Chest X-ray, AP view. Patient: 35 years old, sex M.
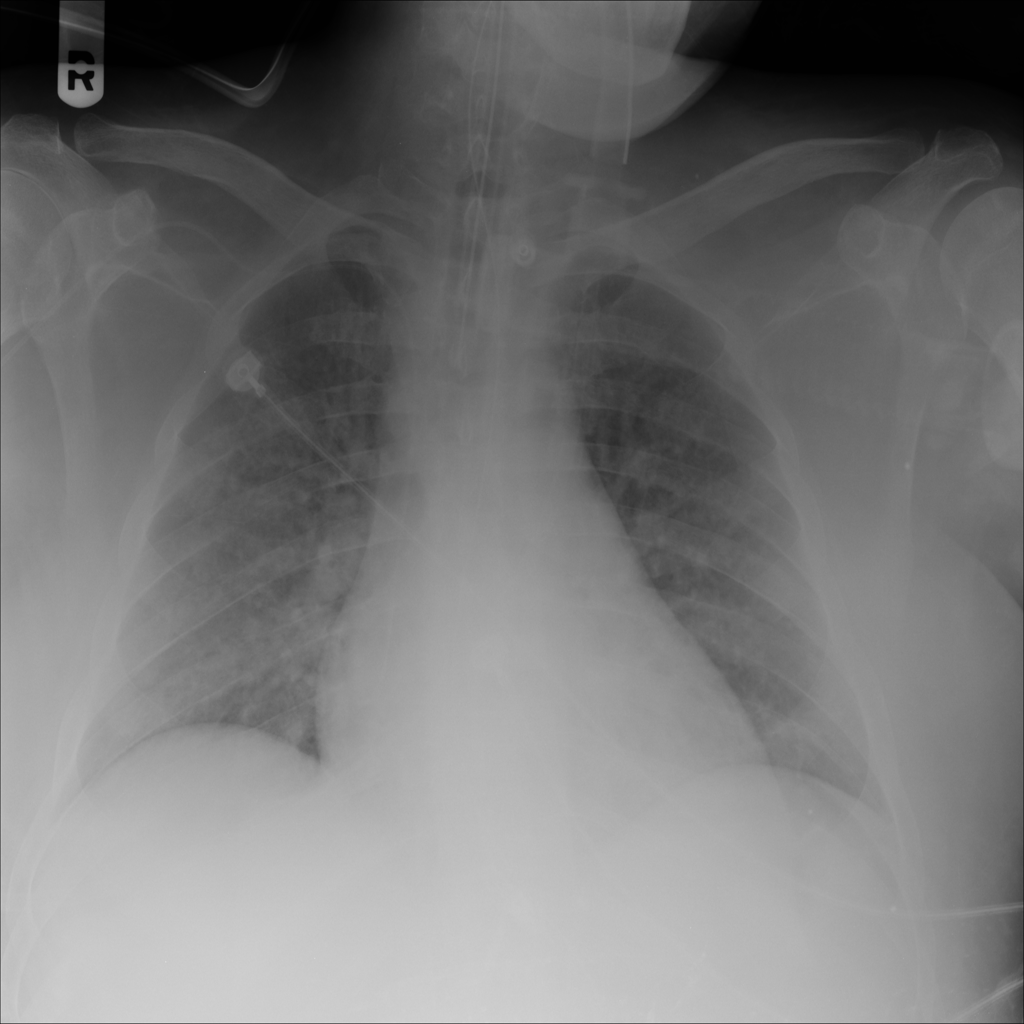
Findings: Infiltration